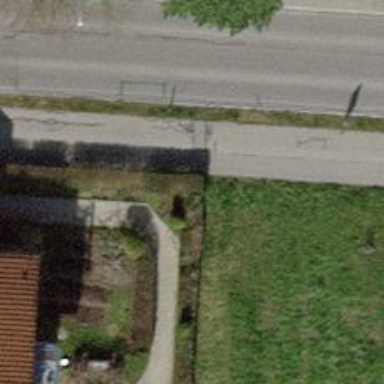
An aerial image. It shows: Hedge acting as barrier.